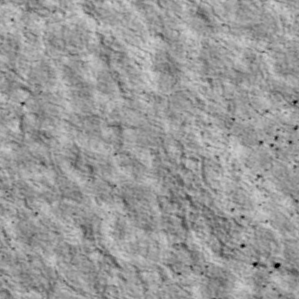
Label: non_frost